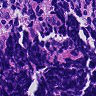
Metastatic tissue present: no